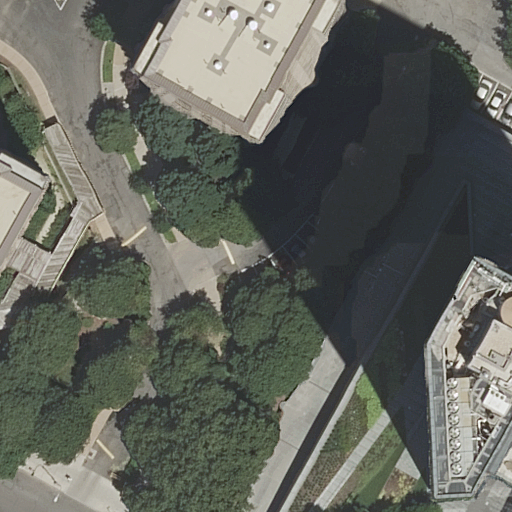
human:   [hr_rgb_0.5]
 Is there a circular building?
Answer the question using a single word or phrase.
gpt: no

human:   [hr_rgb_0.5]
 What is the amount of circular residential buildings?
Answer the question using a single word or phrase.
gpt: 0

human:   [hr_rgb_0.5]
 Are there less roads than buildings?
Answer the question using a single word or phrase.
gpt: no

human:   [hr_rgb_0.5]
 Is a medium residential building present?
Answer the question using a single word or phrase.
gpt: no

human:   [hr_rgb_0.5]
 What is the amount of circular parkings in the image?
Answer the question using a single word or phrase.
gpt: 0

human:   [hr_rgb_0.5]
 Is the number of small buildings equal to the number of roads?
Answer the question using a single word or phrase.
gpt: no

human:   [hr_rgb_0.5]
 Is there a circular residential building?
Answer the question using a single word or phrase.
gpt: no

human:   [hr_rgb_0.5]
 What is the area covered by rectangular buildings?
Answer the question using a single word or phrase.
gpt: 631m2

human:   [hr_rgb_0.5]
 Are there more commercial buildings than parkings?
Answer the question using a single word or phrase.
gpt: no

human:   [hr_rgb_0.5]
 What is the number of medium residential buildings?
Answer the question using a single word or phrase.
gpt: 0

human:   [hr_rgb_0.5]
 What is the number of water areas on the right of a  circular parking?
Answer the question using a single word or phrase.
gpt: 0

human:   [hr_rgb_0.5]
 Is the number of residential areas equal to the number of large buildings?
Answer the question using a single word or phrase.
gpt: no

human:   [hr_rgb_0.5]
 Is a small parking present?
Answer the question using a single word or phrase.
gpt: yes

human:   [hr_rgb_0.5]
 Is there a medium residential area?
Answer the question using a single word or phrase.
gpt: no

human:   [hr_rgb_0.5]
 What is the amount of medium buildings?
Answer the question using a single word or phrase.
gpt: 0

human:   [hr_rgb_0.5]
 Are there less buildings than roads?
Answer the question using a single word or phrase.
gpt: yes

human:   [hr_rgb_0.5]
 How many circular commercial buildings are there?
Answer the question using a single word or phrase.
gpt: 0

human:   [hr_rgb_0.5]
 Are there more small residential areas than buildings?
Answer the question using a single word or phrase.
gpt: no

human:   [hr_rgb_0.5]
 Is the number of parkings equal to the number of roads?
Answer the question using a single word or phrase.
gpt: no

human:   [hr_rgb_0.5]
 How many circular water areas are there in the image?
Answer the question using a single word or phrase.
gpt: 0

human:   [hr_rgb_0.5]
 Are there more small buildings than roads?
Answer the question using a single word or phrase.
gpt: no

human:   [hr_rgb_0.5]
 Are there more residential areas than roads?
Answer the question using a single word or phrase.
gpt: no

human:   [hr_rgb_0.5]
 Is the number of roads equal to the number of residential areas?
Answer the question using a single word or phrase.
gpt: no

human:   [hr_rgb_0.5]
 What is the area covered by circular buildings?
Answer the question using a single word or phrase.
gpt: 0m2

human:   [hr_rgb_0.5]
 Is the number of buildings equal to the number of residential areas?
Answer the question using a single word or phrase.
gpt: no

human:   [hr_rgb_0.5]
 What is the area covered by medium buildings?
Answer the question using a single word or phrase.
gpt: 0m2

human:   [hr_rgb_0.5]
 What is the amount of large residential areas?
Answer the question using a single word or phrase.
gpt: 1

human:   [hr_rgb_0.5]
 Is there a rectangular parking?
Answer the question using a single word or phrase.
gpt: yes

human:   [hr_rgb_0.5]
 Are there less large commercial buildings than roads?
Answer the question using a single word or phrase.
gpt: yes

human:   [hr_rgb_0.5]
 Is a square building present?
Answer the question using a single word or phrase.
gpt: no

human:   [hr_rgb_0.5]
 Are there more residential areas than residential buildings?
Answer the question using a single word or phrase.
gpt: no

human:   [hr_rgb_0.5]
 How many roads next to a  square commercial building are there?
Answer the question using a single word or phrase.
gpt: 0

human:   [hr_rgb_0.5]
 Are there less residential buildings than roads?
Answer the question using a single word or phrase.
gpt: yes

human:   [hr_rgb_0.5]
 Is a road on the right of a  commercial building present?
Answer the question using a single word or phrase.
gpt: no

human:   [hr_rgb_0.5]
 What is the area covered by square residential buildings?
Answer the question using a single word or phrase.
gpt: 0m2

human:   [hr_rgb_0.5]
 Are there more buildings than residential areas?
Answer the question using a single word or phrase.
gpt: yes